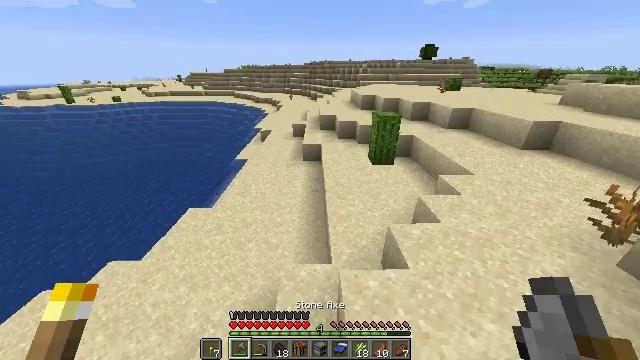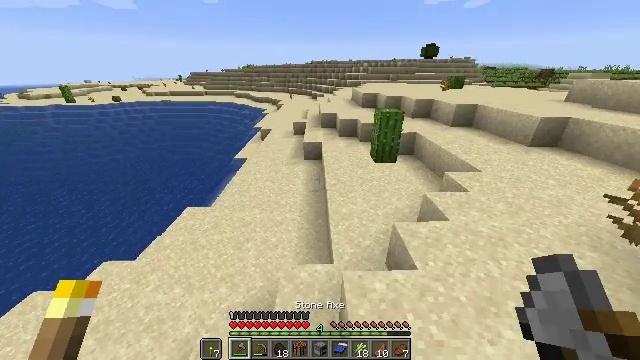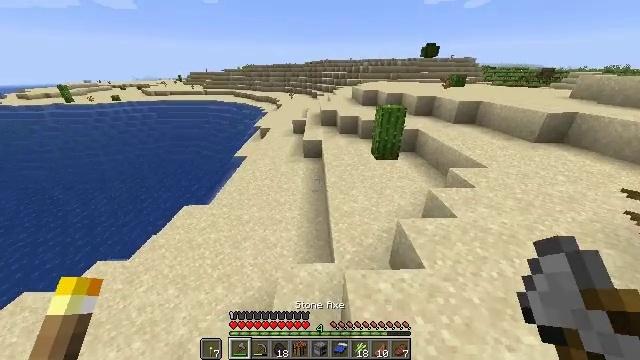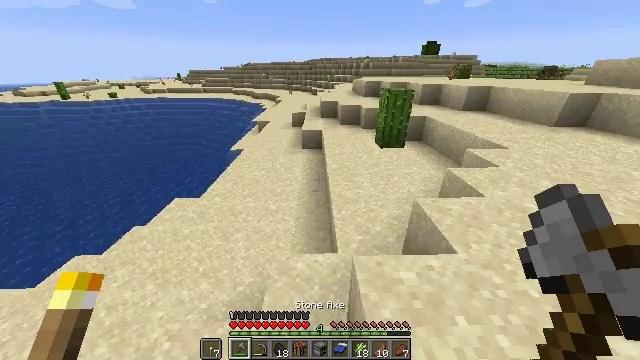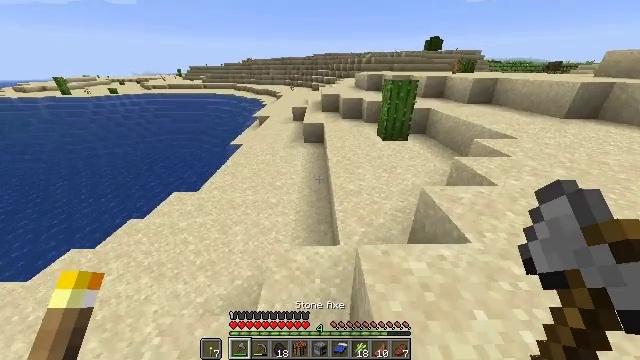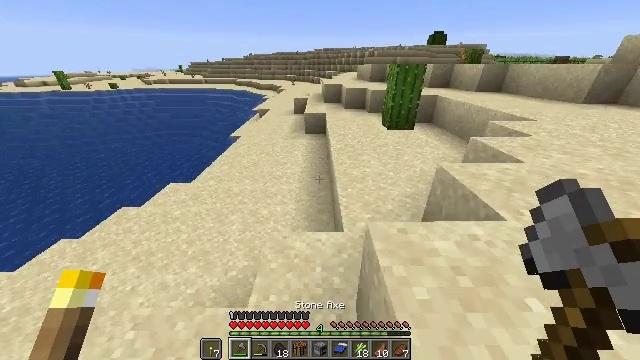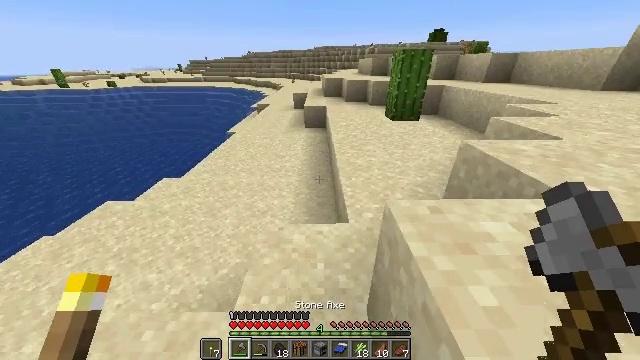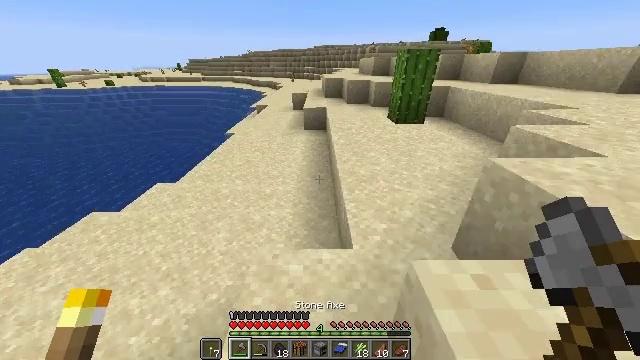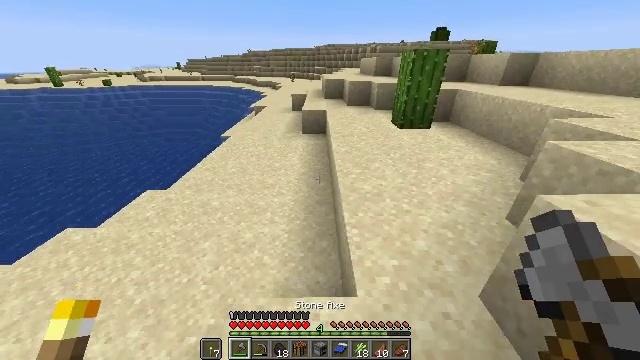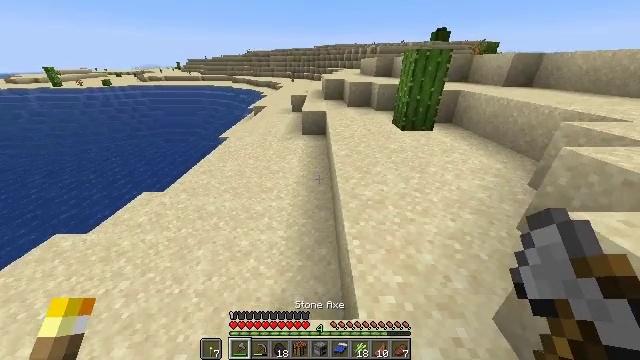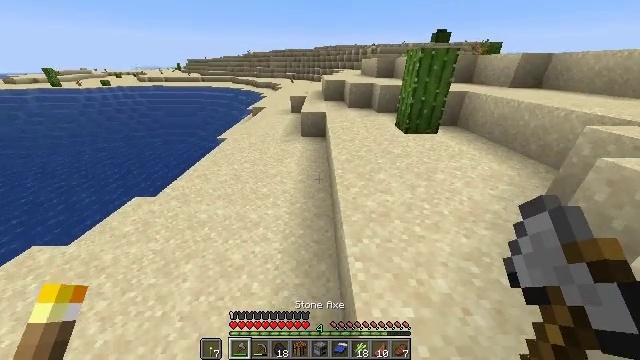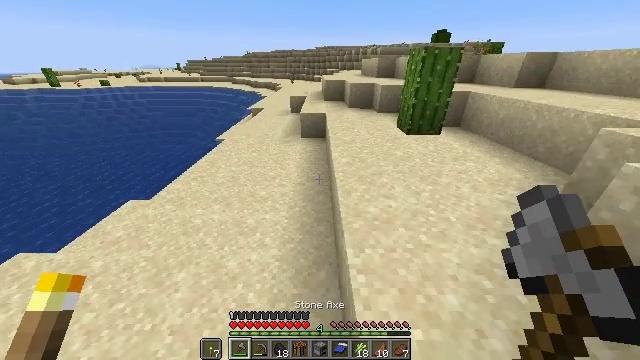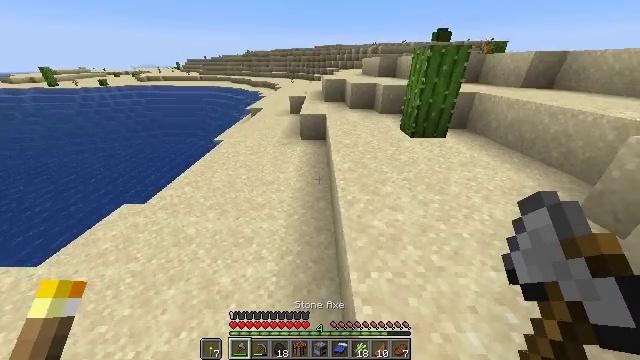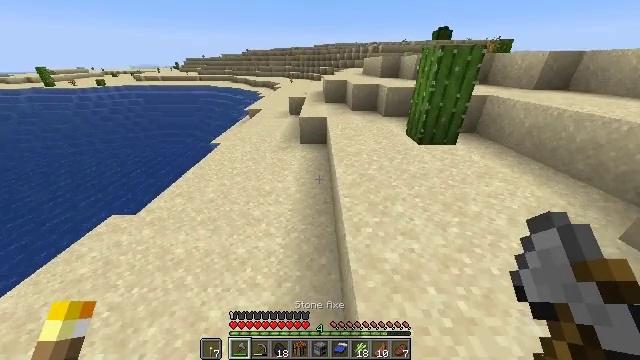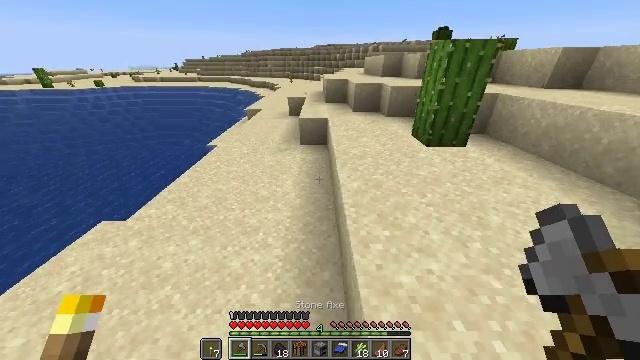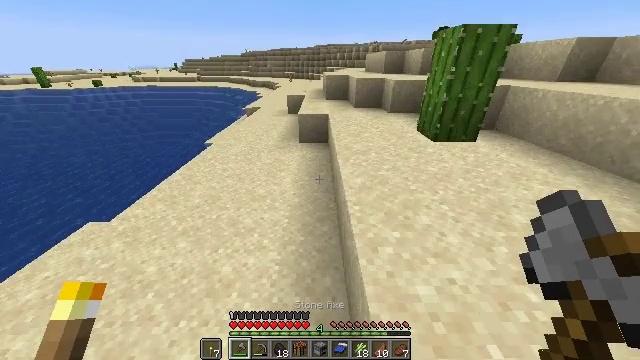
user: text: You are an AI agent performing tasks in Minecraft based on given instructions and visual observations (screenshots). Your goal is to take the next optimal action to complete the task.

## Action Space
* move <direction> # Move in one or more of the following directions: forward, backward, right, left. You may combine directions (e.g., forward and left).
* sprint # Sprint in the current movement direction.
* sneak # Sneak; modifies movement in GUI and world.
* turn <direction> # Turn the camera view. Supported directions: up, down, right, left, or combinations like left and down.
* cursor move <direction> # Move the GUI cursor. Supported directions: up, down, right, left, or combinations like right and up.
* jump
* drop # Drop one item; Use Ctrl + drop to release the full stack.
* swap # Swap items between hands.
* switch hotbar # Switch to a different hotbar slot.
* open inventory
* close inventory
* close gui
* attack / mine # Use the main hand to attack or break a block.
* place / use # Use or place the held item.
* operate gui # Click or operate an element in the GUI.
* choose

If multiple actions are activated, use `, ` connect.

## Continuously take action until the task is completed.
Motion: motion action
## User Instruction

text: Extract blue terracotta from the ground or building.
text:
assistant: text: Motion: move forward
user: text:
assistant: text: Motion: move forward
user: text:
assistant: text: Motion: move forward, sprint
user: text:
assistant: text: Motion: move forward, sprint
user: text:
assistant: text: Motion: move forward, sprint
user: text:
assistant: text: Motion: move forward, sprint
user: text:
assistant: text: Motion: move forward, sprint
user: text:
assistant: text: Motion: move forward, sprint
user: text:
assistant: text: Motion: move forward, sprint
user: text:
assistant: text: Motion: move forward, sprint
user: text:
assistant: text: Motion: move forward, sprint
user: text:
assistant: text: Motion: move forward
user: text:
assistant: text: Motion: move forward
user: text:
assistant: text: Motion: move forward
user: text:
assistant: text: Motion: move forward
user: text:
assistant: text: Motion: move forward, sprint
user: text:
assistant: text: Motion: move forward, sprint
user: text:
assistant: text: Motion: move forward, sprint
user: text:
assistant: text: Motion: move forward, sprint
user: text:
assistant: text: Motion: move forward, sprint
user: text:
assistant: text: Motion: move forward, sprint
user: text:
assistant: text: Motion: move forward, sprint
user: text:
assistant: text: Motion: move forward, sprint
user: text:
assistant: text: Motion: move forward, sprint
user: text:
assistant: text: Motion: move forward, sprint
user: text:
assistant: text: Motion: move forward, sprint
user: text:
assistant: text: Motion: move forward, sprint
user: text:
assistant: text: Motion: move forward, sprint
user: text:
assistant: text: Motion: move forward, sprint
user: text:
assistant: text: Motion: move forward, sprint